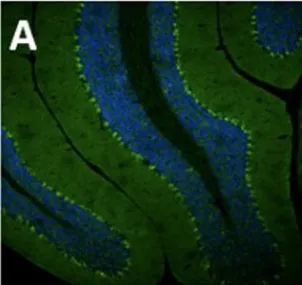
Images of. 10x magnification.
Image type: radiology (mri)